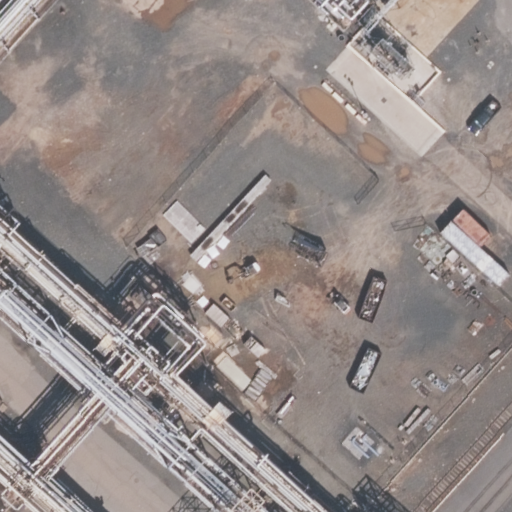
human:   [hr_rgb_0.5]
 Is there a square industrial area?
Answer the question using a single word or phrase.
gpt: no

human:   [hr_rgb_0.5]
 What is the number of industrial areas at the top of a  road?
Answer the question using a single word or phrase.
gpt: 0

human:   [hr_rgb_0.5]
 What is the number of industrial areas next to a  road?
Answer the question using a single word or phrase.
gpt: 1

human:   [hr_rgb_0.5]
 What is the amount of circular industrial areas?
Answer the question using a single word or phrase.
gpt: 0

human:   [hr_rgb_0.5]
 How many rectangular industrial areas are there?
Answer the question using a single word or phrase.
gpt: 1

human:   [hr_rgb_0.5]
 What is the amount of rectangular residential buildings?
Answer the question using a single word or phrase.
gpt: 0

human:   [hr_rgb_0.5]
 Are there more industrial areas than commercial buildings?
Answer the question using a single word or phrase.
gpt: yes

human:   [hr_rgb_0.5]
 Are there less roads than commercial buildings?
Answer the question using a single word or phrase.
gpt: no

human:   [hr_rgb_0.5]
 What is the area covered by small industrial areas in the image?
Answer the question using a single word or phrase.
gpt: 0m2

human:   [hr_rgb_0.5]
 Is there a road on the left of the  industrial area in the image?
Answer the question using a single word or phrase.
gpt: yes

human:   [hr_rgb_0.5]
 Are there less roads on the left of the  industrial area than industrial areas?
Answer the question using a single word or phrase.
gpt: no

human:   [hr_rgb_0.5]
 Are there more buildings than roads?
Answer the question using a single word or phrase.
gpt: no

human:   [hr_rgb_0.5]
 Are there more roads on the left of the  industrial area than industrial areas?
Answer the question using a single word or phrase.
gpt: yes

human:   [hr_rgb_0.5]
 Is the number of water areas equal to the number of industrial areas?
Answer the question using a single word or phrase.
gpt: no

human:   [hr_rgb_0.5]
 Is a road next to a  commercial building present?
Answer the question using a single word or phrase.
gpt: no

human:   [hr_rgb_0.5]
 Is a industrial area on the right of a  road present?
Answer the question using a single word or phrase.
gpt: yes

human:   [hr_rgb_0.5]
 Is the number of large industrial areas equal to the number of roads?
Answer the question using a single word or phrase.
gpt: no

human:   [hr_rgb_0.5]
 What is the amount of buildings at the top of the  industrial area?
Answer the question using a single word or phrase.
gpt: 0

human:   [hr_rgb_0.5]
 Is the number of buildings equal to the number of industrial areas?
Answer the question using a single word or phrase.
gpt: no

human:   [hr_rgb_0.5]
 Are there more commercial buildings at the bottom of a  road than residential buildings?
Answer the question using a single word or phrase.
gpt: no

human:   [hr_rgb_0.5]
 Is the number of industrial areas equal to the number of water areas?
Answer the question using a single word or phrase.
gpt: no

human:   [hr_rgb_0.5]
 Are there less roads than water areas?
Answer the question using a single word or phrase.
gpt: no

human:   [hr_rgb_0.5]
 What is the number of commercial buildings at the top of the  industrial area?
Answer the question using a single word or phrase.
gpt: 0

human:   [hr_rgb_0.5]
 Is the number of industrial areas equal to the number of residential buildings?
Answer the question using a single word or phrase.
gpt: no

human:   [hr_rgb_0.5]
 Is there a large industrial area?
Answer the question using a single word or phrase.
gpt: yes

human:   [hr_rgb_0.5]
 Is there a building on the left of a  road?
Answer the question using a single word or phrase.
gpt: no

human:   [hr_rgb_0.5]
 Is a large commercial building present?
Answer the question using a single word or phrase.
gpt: no

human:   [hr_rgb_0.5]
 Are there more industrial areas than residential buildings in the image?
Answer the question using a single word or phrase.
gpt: yes

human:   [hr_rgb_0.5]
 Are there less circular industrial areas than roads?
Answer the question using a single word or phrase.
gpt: yes

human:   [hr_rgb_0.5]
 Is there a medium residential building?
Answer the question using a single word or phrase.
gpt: no

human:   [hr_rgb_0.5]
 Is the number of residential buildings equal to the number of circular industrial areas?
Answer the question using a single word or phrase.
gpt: yes

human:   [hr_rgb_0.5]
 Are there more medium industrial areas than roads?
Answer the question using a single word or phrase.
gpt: no

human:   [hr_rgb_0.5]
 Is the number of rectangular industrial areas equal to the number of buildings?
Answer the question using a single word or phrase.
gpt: no

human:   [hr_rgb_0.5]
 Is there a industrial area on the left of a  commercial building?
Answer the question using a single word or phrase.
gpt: no

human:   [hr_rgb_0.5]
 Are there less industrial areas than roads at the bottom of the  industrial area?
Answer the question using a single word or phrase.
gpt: no

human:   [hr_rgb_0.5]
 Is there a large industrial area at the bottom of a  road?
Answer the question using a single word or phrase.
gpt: yes